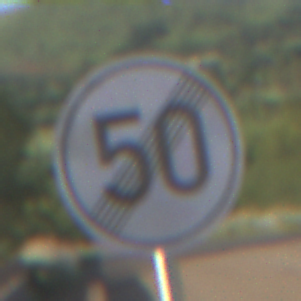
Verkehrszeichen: EndeGeschwindigkeit50
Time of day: MorningAfternoon
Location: Outdoor (RoadRail)
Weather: PartlyCloudy
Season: NotSpecified
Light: Natural